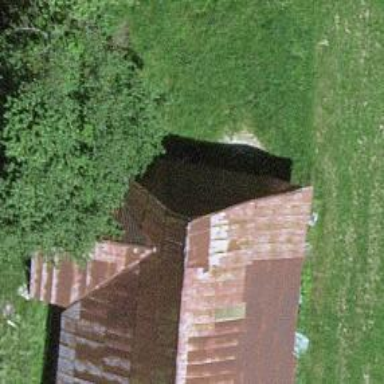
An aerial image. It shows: Rural barn.